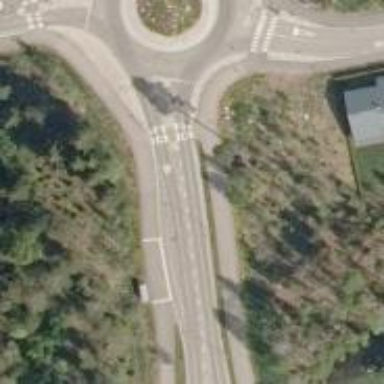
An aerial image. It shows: Cycleway.